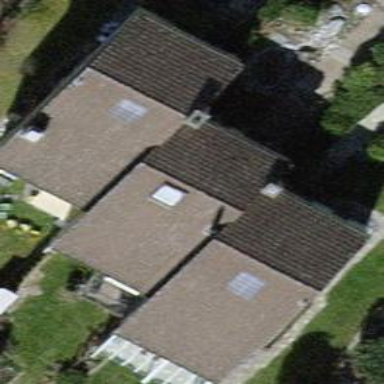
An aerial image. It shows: Terrace-style building with gabled roof.